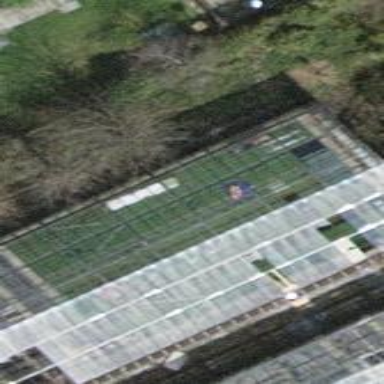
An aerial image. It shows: Greenhouse.